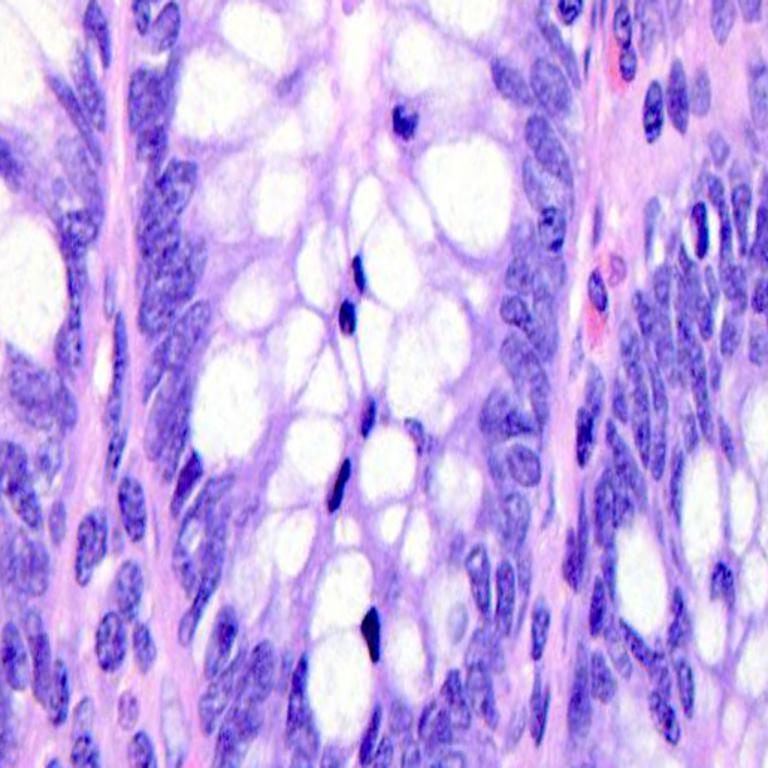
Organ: colon
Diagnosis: benign